Question: ### Background
I'm using 'SendKeys()' to send keyboard commands to the active window, but I'm not having any luck finding the child window when the application is running through RemoteApp. It all works as expected when I run the application locally.
<URL> allows users to connect to applications through the RDP protocol, but instead of showing the entire remote Virtual machine, it just shows the application window. To the end user, there is no difference between an application running under RemoteApp and it running on their desktop.
I've been using ManagedSpy to determine the class name of the .NET application window so that I can use the Win32 API function 'FindWindowEx' to make one of the child windows active, and it works well. However, I'm having a problem when the application is running over RemoteApp.
I can still use the .NET 'Process.GetProcessesByName()' to find the application, I just have to have it invoke 'mstsc.exe':
'''
IntPtr hwndChild = IntPtr.Zero;
Process[] processess = Process.GetProcessesByName("mstsc");
IntPtr appHandle = IntPtr.Zero;
foreach (Process p in processess)
{
if ((p.MainWindowHandle != IntPtr.Zero))
{
appHandle = p.MainWindowHandle;
}
}
if (appHandle == IntPtr.Zero)
{
MessageBox.Show("Application is not Running.");
return;
}
'''
However, I can't use 'FindWindowEx' in the same way. This question revolves around that.
For the unmanaged code to tell me what windows 'mstsc.exe' has active, I used Spy++, but for 'mstsc.exe' it comes back with a different class name, called 'RAIL_WINDOW':

Here is the code I'm using to find the Child Window:
'''
[DllImport("USER32.DLL")]
public static extern bool SetForegroundWindow(IntPtr hWnd);
[DllImport("user32.dll", SetLastError = true)]
private static extern IntPtr FindWindowEx(IntPtr parentHandle, IntPtr childAfter, string className, string windowTitle);
hwndChild = FindWindowEx(appHandle, IntPtr.Zero, "RAIL_WINDOW", "MyApplication (Remote)");
SetForegroundWindow(hwndChild);
'''
### Questions
1. I can use Spy++ to highlight the active child window in the RemoteApp version of the application, and I get RAIL_WINDOW, but I cannot seem to access this window programmatically. Given the code above, what am I missing to be able to do so?
2. Are there other ways of sending keyboard strokes to an application running over Remote App?
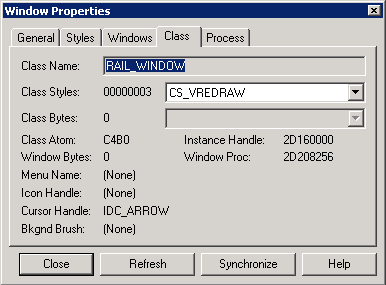
Answer: Knowing how Microsoft does things, I'll bet the "rail window" is nothing more than a dumb, local proxy that doesn't bother responding to what SendKeys is sending. I haven't looked, but I'll bet that ends up sending WM_CHAR messages, to which a dumb proxy probably wouldn't bother responding. Instead, try sending it WM_KEYUP and WM_KEYDOWN messages manually and see if that works, given that I expect it would transmit those and mouse clicks (and what not) rather than the translated versions.